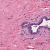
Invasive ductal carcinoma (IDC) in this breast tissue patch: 0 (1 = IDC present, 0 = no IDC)